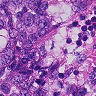
Metastatic tissue present: yes